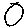
Label: circle